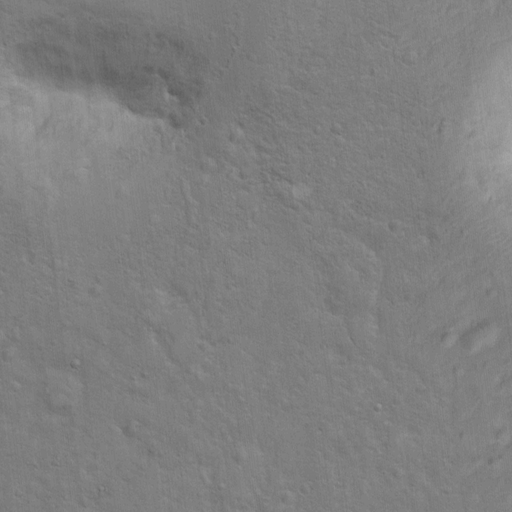
Classes present: Background